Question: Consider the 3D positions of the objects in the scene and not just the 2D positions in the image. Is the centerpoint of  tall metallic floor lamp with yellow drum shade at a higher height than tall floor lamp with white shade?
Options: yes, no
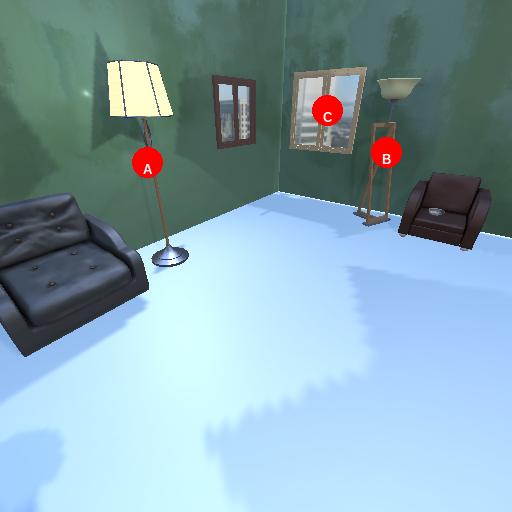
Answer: yes